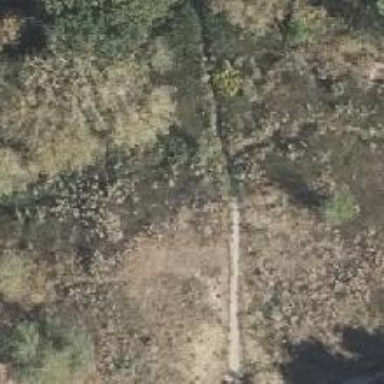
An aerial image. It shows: Path covered in grass.